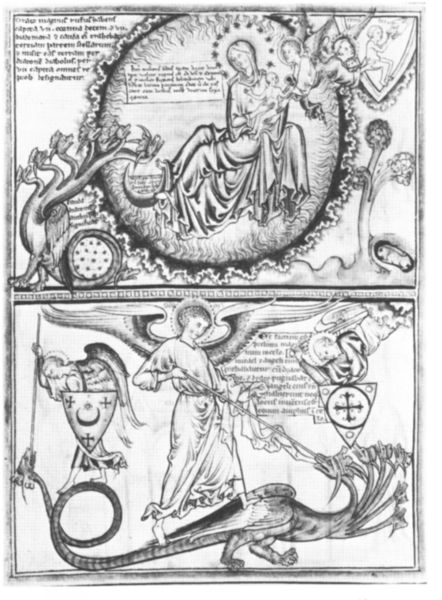
Titel: Apokalypse Bilderbuch
Institution: New York, Pierpont Morgan Library
Schlagwörter: baum, feuer, flügel, kampf, kleid, köpfe, weiss, bibel, rund, engel, schrift, weib, schild, buch, religion, flammen, druck, schwarz weiß, radierung, illustration, schwert, text, wappen, heiligenschein, apokalypse, mittelalter, heiliger, speer, drachen, drache, drachentöter, georg, michael, latein, schilde, mandorla, drachenkopf, hl michael, mehrköpfiges ungeheur